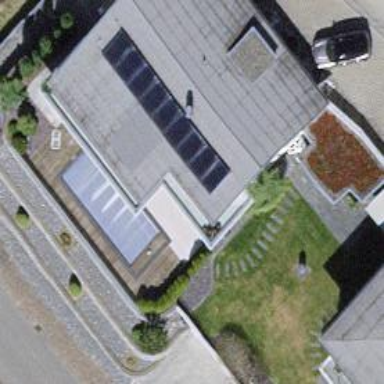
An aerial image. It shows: Solar photovoltaic panel generator.